Question: I'm trying to build an homepage launcher for my app...
Something like the one from <URL>.

, but solutions like Three20 are not what I'm searching for: they are not updated to the latest iOS systems or devices (retina, ARC, iOS5/6) and they do much more than what I need (I basically need a set of buttons with a label that rotate on device rotation).
Right now I'm trying to build a 2x3 buttons grid that rotates on device rotation, but the code looks pretty crappy and I steel need to add iPhone5 support...
'''
- (void) updateLayoutForNewOrientation: (UIInterfaceOrientation) orientation {
if (UIInterfaceOrientationIsPortrait(orientation)) {
button1.frame = CGRectMake(20, 59, 130, 80);
button2.frame = CGRectMake(170, 59, 130, 80);
button3.frame = CGRectMake(20, 176, 130, 80);
button4.frame = CGRectMake(170, 176, 130, 80);
button5.frame = CGRectMake(20, 293, 130, 80);
button6.frame = CGRectMake(170, 293, 130, 80);
label1.frame = CGRectMake(20, 147, 130, 21);
label2.frame = CGRectMake(170, 147, 130, 21);
label3.frame = CGRectMake(20, 264, 130, 21);
label4.frame = CGRectMake(170, 264, 130, 21);
label5.frame = CGRectMake(20, 381, 130, 21);
label6.frame = CGRectMake(170, 381, 130, 21);
} else {
button1.frame = CGRectMake(20, 59, 130, 60);
button2.frame = CGRectMake(177, 59, 130, 60);
button3.frame = CGRectMake(328, 59, 130, 60);
button4.frame = CGRectMake(20, 155, 130, 60);
button5.frame = CGRectMake(177, 155, 130, 60);
button6.frame = CGRectMake(328, 155, 130, 60);
label1.frame = CGRectMake(20, 127, 130, 21);
label2.frame = CGRectMake(177, 127, 130, 21);
label3.frame = CGRectMake(328, 127, 130, 21);
label4.frame = CGRectMake(20, 223, 130, 21);
label5.frame = CGRectMake(177, 223, 130, 21);
label6.frame = CGRectMake(328, 223, 130, 21);
}
}
'''
Is the "place stuff, rotate it" approach the only way to build this kind of component? Is there any alternative?
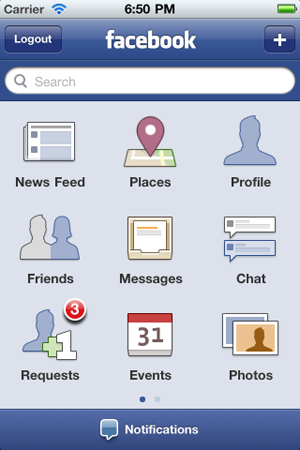
Answer: put the button and the label inside a view.
Then, on rotate you have to rearrange just the views.
Furthermore, you can use a 'for' to rearrange them, so you can get that effect with a little code.
'''
-(void)setScreenIconsToInterfaceRotation:(UIInterfaceOrientation)toInterfaceOrientation {
NSArray * viewsArray = [NSArray arrayWithObjects:view1,view2,view3,view4,view5,view6, nil];
int currentIndex = 0;
for (UIView * currentView in ViewsArray) {
int x;
int y;
int xseparation = 20;
int yseparation;
int height;
int width = 130;
if (toInterfaceOrientation==UIDeviceOrientationPortrait || toInterfaceOrientation==UIDeviceOrientationPortraitUpsideDown)
{
x = currentIndex %2;
y = currentIndex /2;
height = 101;
if (currentIndex < 2) {
yseparation = 59;
} else {
yseparation = 16;
}
} else {
x = currentIndex %3;
y = currentIndex /3;
height = 81;
if (currentIndex < 3) {
yseparation = 59;
} else {
yseparation = 15;
}
}
[currentView setFrame:CGRectMake(x*width+((x+1)*xseparation), y*height+((y+1)*yseparation), width, height)];
currentIndex++;
}
}
'''
This is the code for your example
then for ios6
'''
-(void)viewWillLayoutSubviews {
[self setScreenIconsToInterfaceRotation:[[UIApplication sharedApplication] statusBarOrientation]];
}
'''
and ios5
'''
-(void)willAnimateRotationToInterfaceOrientation:(UIInterfaceOrientation)toInterfaceOrientation duration:(NSTimeInterval)duration
{
[self setScreenIconsToInterfaceRotation:toInterfaceOrientation];
}
'''